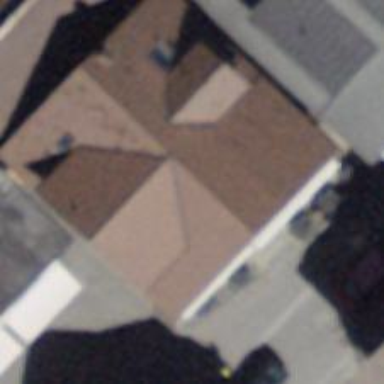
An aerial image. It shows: Restaurant.